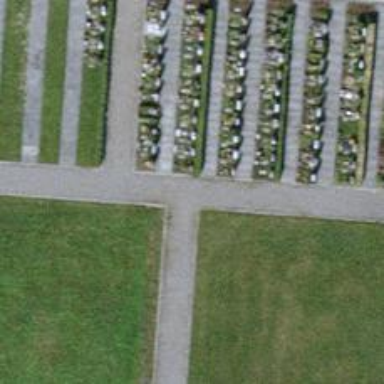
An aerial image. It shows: Footway made of paving stones.